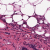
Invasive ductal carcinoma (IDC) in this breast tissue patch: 0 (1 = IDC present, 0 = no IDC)